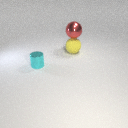
large red metal sphere above large yellow rubber sphere